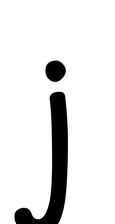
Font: PatrickHand-Regular